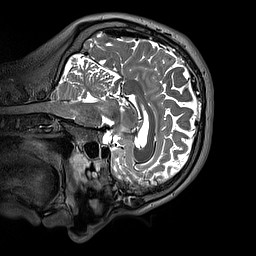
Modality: T2w
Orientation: sagittal
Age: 44
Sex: male
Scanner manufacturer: siemens
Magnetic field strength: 3 T
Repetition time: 3.2 s
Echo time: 0.412 s